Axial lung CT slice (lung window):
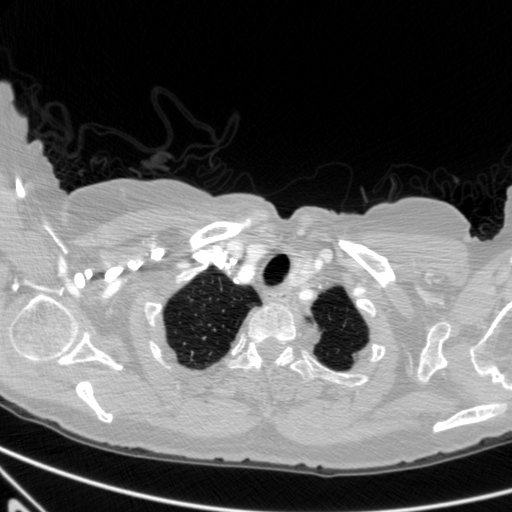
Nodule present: no